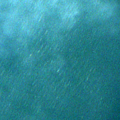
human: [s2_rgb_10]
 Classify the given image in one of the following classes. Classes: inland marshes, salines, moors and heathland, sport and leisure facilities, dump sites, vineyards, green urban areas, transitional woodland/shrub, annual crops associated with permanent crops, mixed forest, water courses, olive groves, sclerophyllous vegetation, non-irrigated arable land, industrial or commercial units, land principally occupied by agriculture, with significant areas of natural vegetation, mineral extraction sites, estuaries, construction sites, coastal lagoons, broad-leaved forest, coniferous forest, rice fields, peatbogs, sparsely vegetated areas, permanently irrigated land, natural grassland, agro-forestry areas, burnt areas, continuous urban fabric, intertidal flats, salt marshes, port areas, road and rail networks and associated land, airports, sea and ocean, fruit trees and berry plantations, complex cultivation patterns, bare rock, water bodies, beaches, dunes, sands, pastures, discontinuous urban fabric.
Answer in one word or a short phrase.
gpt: sea and ocean